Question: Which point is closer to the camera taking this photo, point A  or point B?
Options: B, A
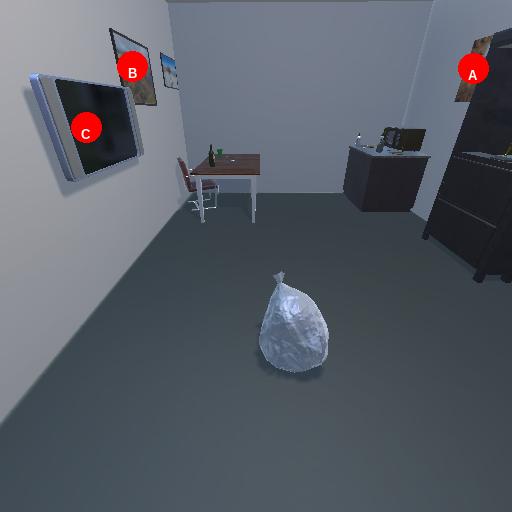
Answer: B